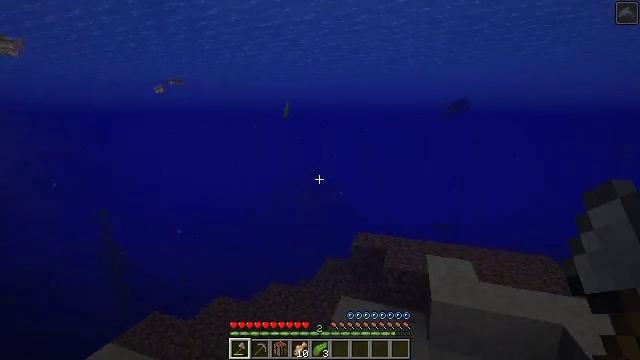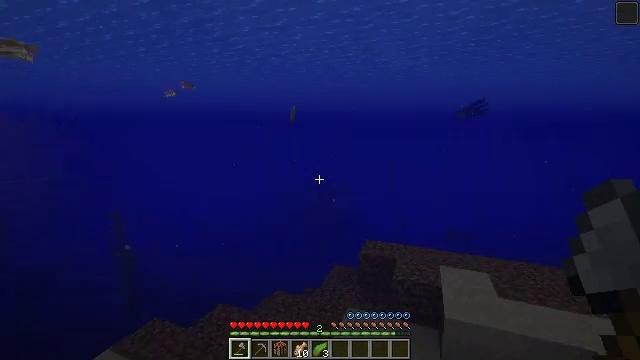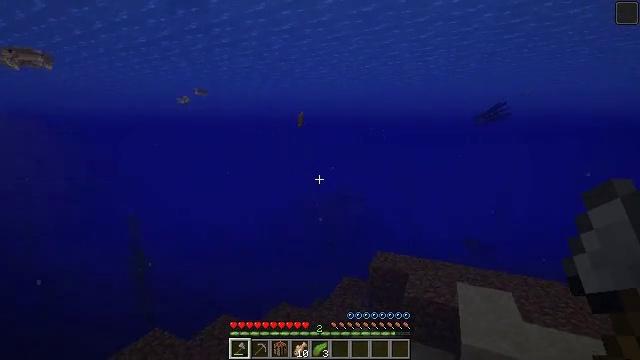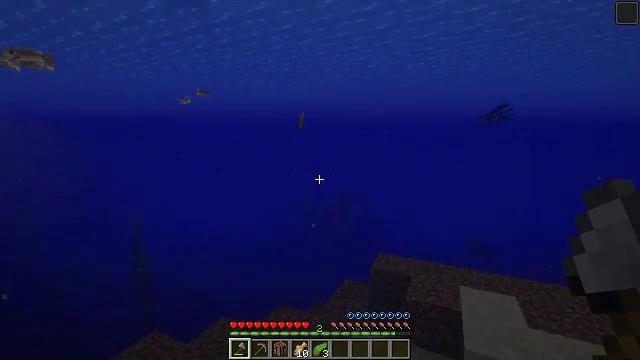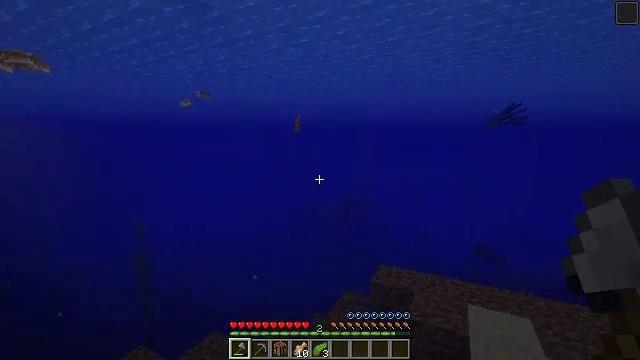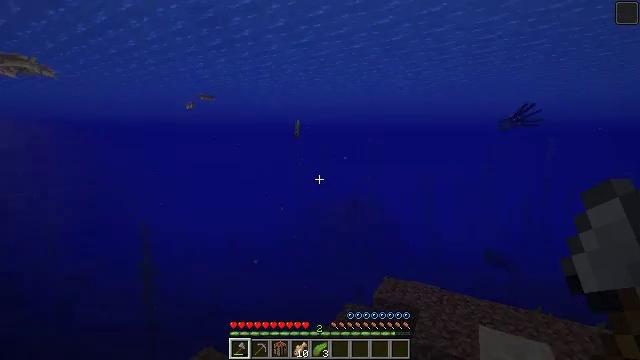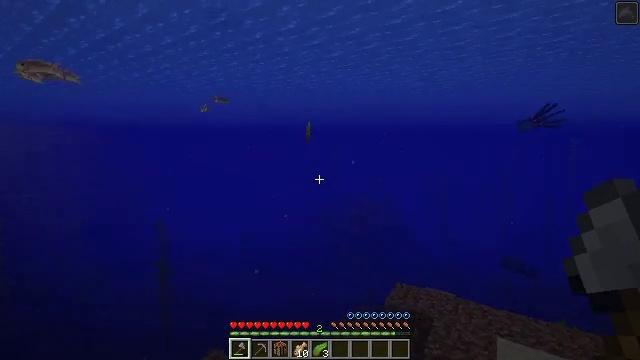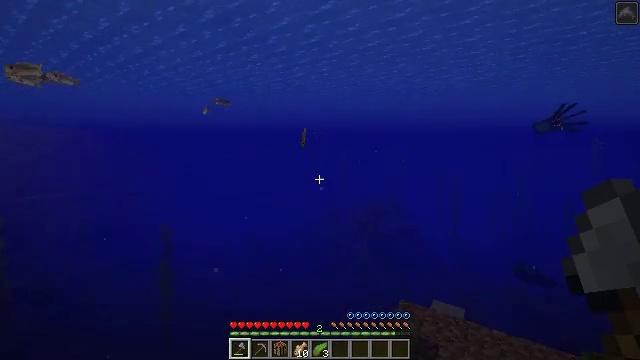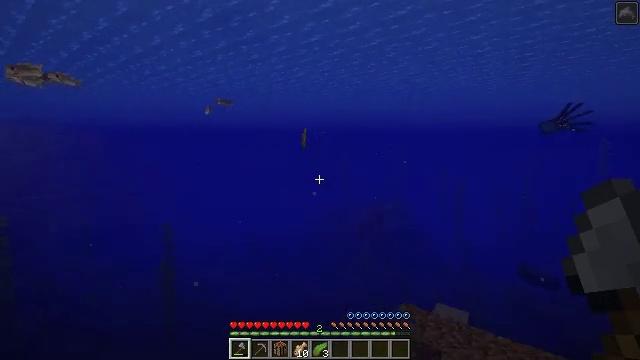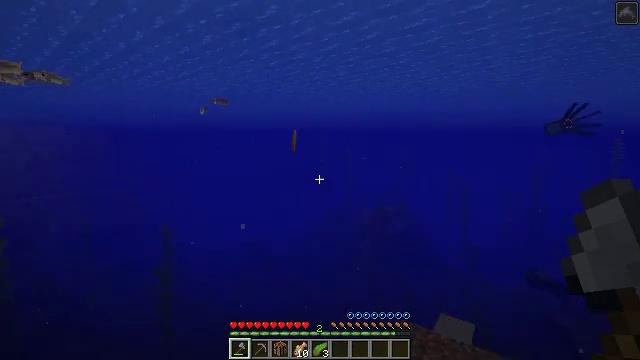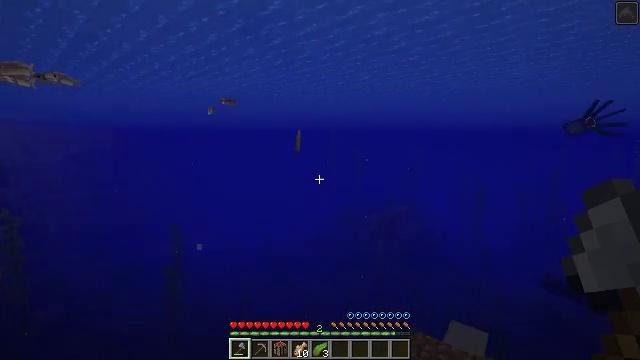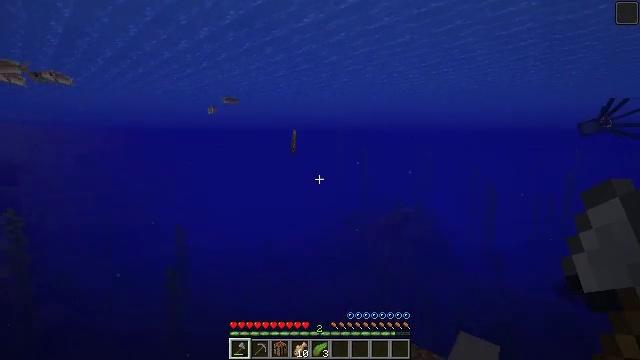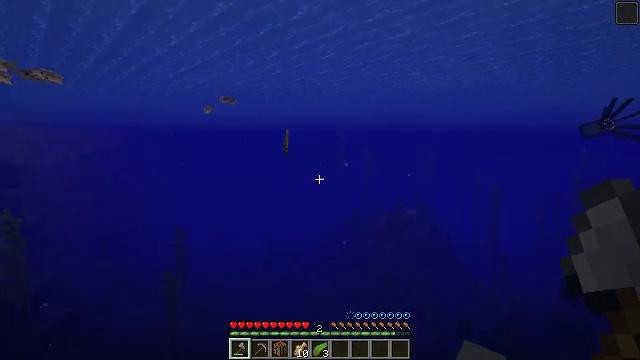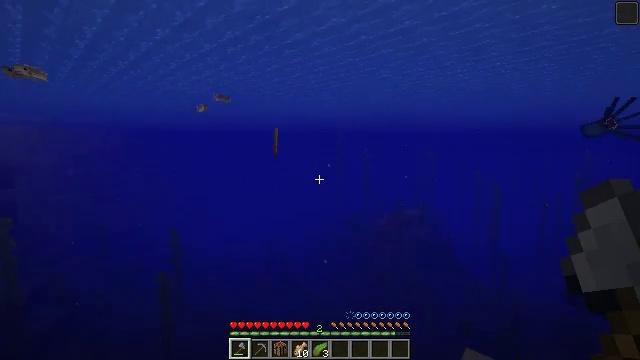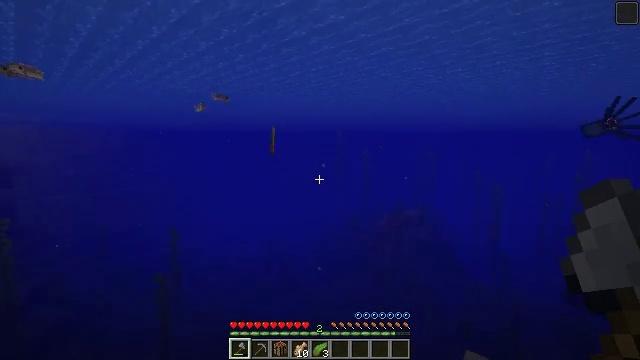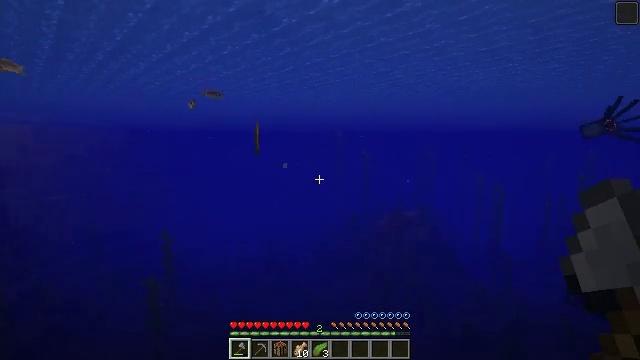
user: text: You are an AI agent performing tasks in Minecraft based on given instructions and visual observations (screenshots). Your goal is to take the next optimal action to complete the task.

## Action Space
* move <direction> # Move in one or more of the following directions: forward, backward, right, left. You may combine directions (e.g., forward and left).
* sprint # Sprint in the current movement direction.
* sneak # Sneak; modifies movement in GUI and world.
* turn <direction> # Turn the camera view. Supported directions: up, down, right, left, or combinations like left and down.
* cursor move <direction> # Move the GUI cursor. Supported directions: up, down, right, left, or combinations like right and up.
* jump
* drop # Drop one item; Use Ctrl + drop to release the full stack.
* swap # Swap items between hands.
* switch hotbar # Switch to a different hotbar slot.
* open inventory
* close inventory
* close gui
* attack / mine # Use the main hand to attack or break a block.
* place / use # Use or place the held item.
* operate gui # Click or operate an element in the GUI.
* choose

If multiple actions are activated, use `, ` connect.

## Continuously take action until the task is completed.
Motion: motion action
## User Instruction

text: Kill mobs.
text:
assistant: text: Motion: move forward, turn left, jump
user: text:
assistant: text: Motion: move forward, turn left and up, jump
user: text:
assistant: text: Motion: move forward, jump
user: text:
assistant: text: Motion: move forward, turn left, jump
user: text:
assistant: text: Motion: move forward, turn left, jump
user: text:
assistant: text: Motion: move forward, turn left, jump
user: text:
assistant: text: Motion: move forward, turn left
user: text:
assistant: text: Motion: move forward
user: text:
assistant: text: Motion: move forward, turn left
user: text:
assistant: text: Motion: move forward and move left, turn left
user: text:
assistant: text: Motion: move forward and move left, turn left
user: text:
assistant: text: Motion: move forward and move left
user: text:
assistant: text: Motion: move forward and move left
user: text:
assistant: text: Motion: move forward and move left
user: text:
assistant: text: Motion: move forward and move left
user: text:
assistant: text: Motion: move forward
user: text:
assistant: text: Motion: move forward, turn left
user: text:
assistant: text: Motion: move forward, turn left
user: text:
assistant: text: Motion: move forward, turn left and up, jump
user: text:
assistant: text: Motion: move forward, turn left, jump
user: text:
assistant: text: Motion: move forward and move left, turn left, jump
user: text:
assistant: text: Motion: move forward and move left, turn left, jump
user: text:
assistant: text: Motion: move forward and move left, turn left and down, jump
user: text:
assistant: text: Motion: move forward and move left, turn left
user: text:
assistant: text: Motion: move forward, turn left
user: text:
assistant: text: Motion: move forward, turn left and up
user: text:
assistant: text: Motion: move forward
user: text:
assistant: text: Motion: move forward
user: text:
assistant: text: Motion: move forward
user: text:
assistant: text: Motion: move forward